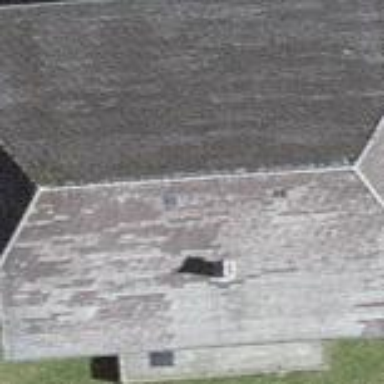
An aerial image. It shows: Barn.